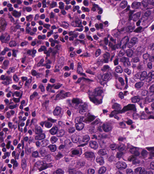
Tumor epithelial tissue: yes
Tumor-associated stroma tissue: yes
Normal tissue: no